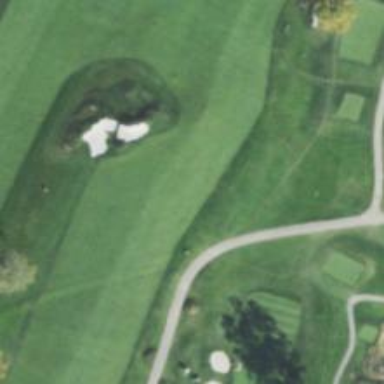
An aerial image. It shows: View of golf hole.